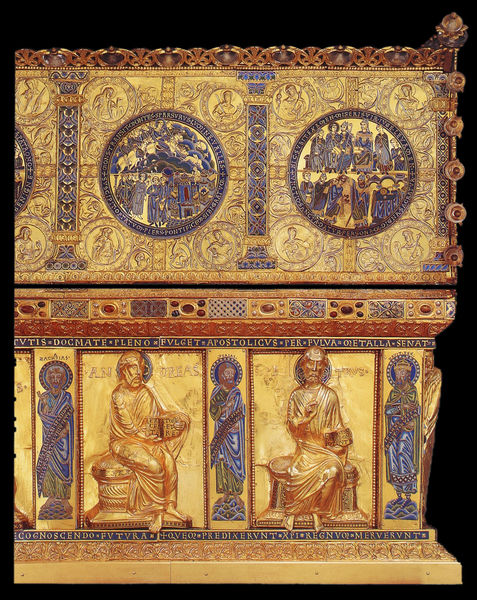
Titel: Heribertschrein
Standort: Köln, Neu St. Heribert (EU - D - NRW)
Schlagwörter: blau, himmel, männer, säule, säulen, rot, muster, ornament, bart, wand, bibel, kirche, figur, gewand, gold, sitzend, edelsteine, kreis, rund, engel, skulptur, statue, relief, schrift, ecke, dekoration, detail, trennung, inschrift, verzierung, foto, medaillon, vergoldet, religion, kreise, beten, goldschnitt, heiligenschein, grab, jesus, heilige, fresko, siegel, schrein, sakral, verzierungen, wertvoll, sarkophag, apostel, goldig